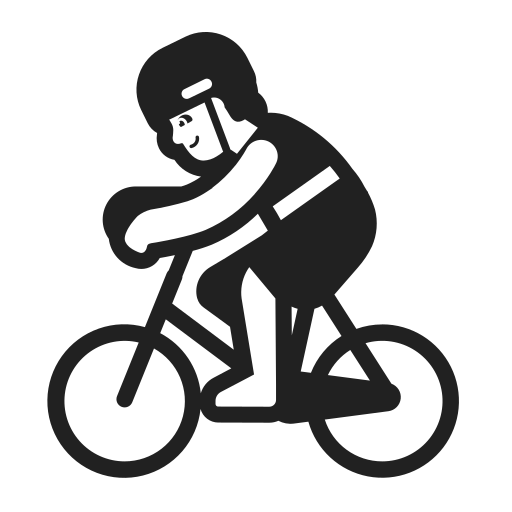
man biking high contrast default